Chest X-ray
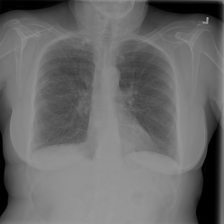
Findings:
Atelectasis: negative
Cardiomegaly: negative
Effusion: negative
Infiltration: negative
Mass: negative
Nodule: negative
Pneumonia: negative
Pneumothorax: negative
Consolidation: negative
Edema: negative
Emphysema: negative
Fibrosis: negative
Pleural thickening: positive
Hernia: negative